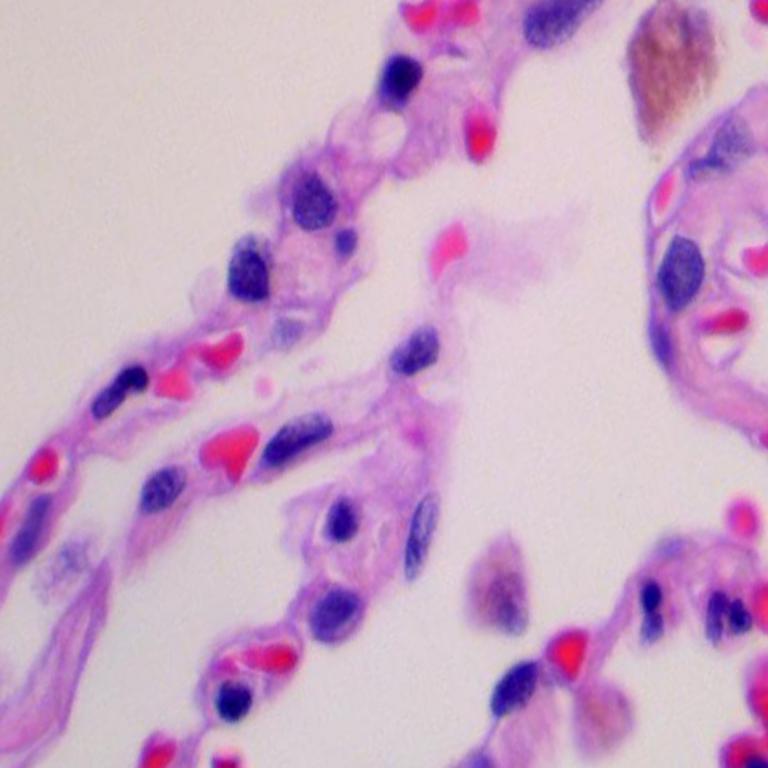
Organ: lung
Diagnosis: benign